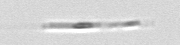
Label: Leptocylindrus